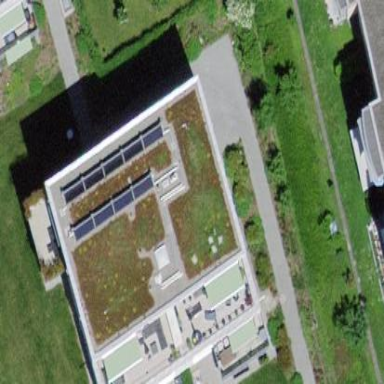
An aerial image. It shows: Building with apartments and flat roof.